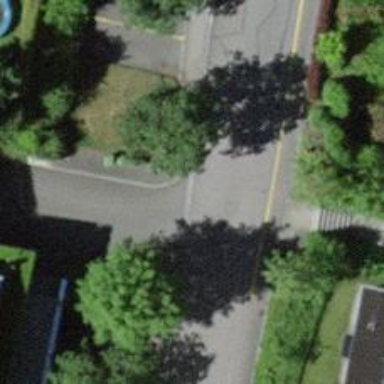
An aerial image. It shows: Kerb barrier.